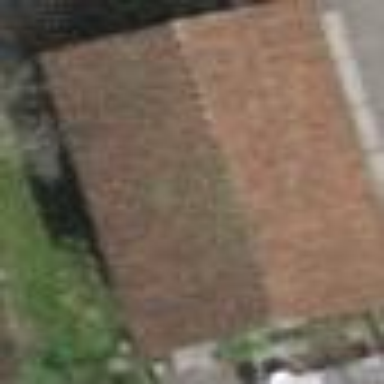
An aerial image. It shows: Shed.